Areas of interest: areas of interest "Municipal Entertainment Center"
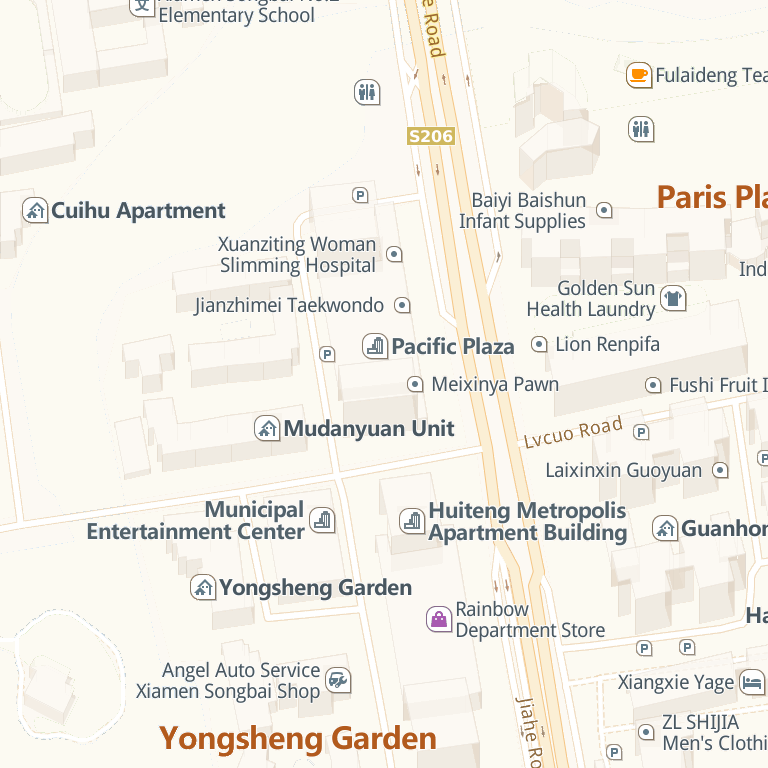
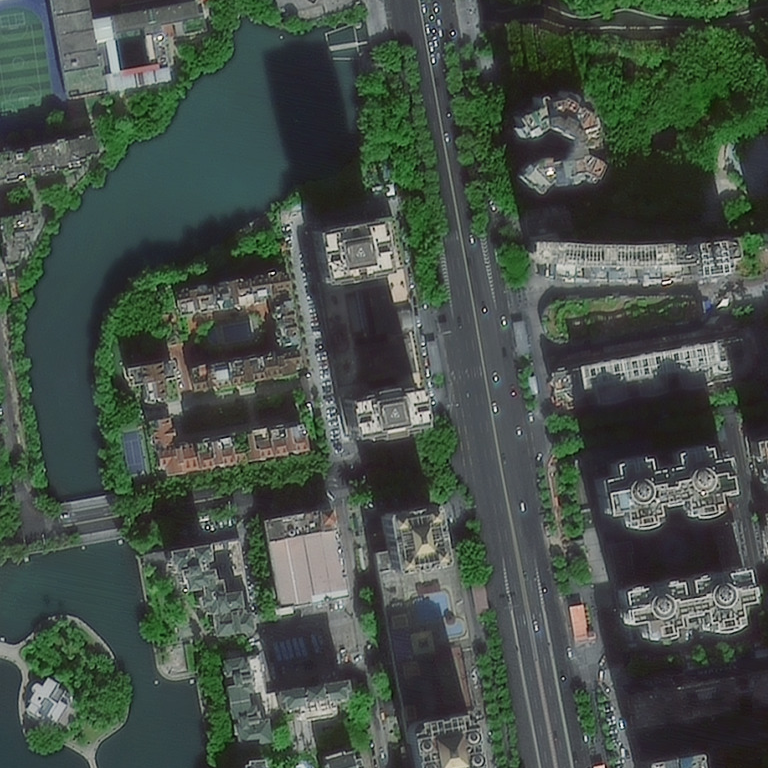